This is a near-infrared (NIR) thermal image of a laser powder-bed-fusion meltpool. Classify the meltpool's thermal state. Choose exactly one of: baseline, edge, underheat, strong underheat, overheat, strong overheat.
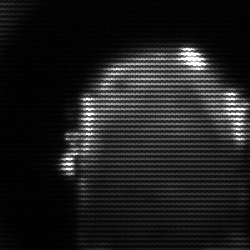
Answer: baseline